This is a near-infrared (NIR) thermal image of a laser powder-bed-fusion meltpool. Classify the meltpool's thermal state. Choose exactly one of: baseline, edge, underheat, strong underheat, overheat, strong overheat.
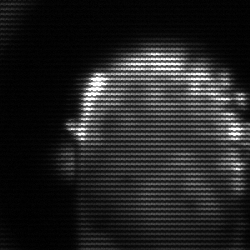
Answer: baseline